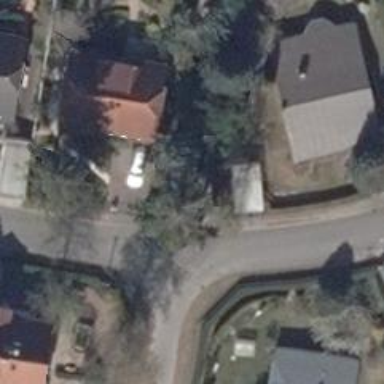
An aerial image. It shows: Driveway.